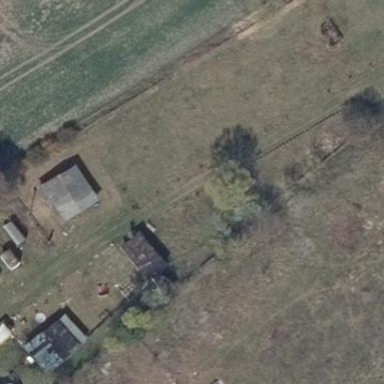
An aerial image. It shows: Farmyard area.